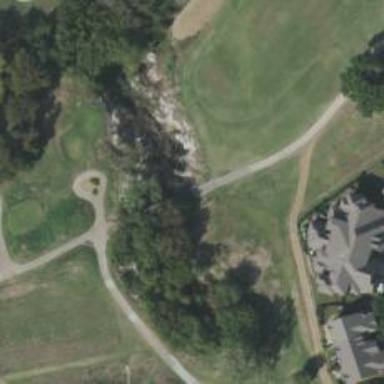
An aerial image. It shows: Service road with bridge used as golf cart path.